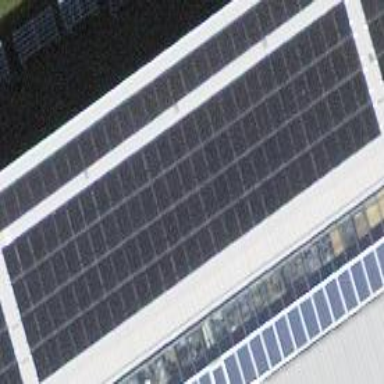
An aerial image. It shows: Solar photovoltaic panel generator.